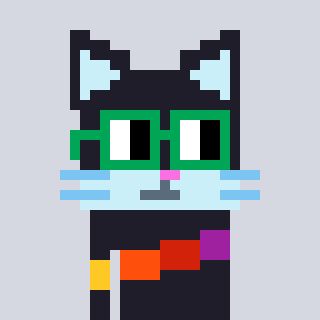
a pixel art character with square green glasses, a cat-shaped head and a grayscale-colored body on a cool background